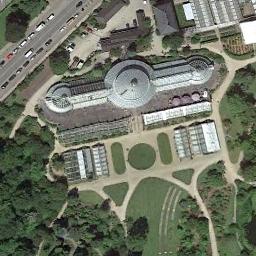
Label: church